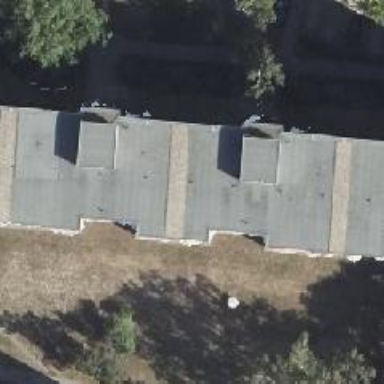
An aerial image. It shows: Residential building with flat roof made of tar paper.